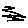
Label: zigzag